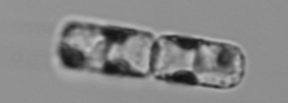
Label: Guinardia_delicatula